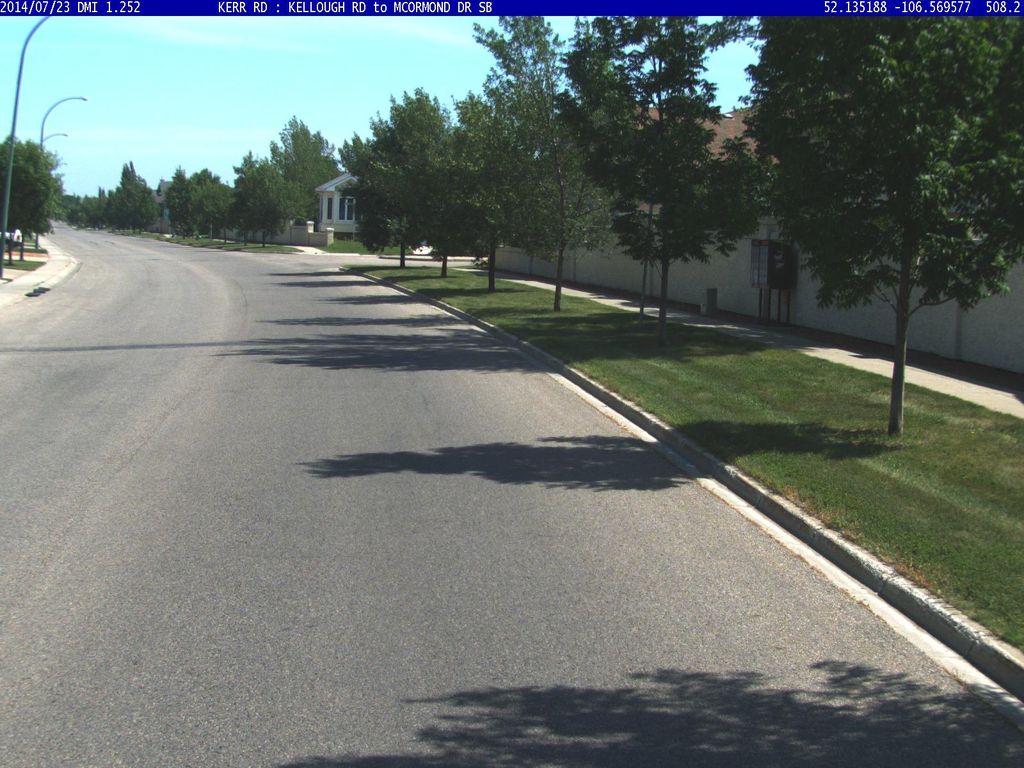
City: saskatoon